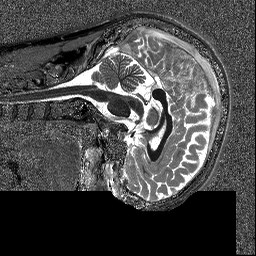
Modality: T1map
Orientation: sagittal
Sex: male